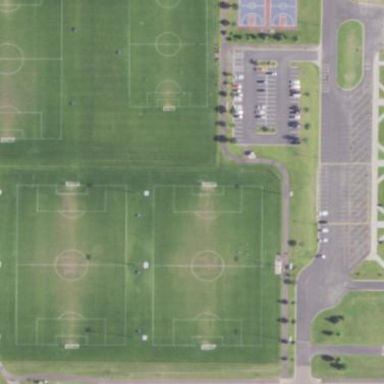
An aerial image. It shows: Soccer pitch for leisure land activities.